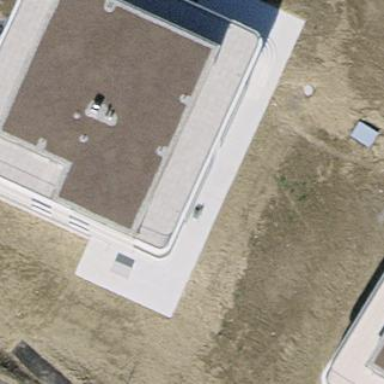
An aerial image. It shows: Apartment building with flat roof.